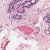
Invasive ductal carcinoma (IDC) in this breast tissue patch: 0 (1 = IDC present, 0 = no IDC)